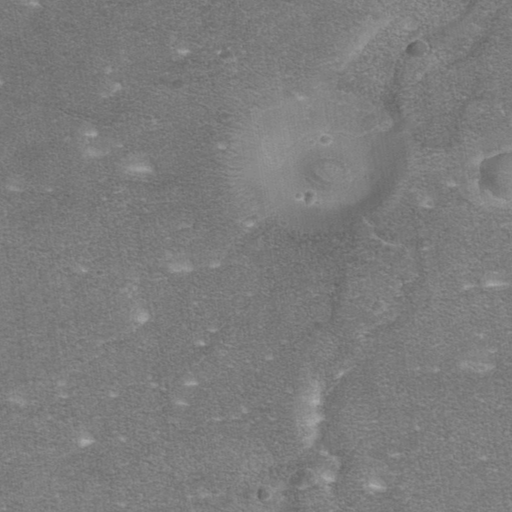
Objects detected: cone